Interaction volume radius: 10 \u00c5
Interaction volume height: 10 \u00c5
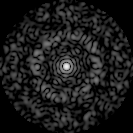
Disorder parameter: 0.821